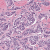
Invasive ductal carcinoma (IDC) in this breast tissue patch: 1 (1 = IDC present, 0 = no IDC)